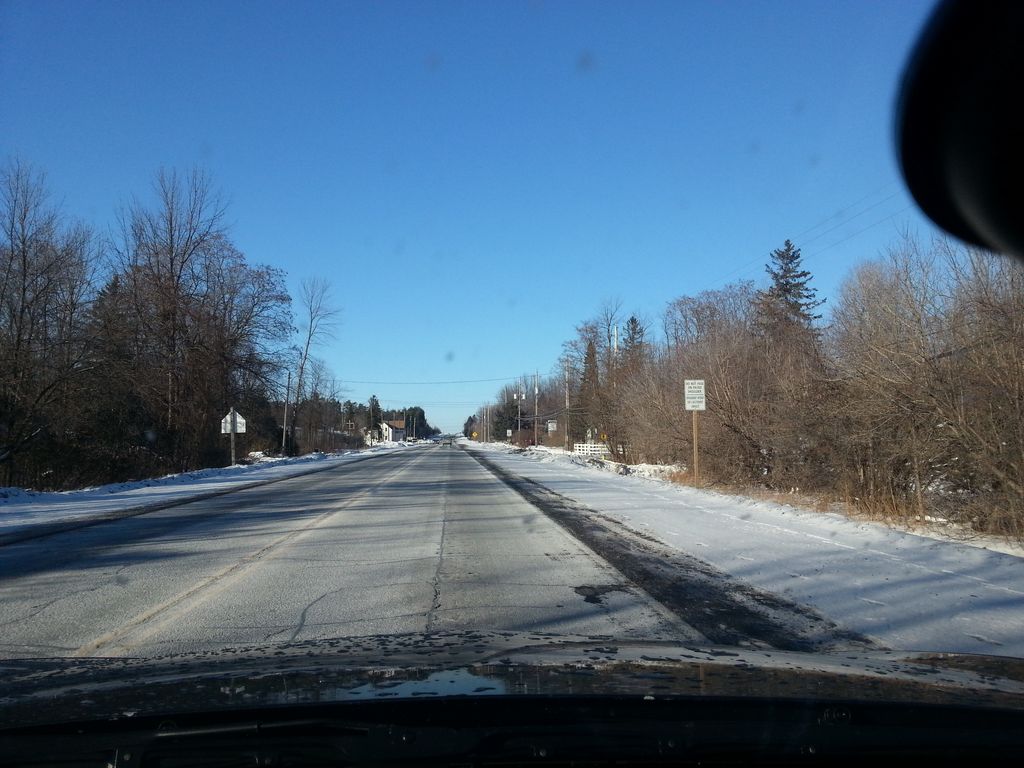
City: ottawa-gatineau